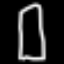
Label: mushroom